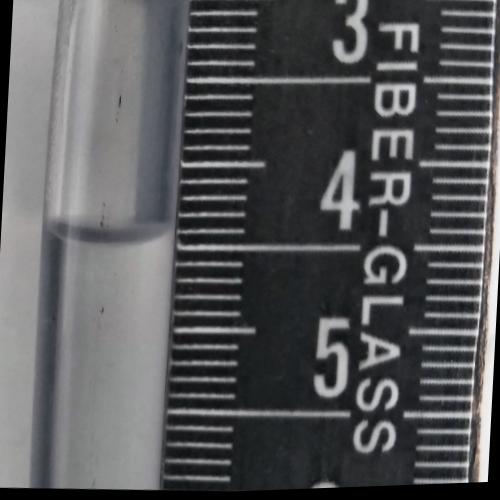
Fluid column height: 4.5 cm